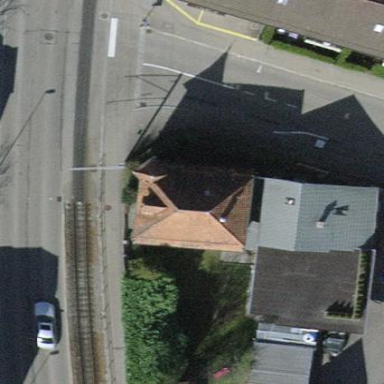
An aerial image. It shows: Detached building.